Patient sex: F
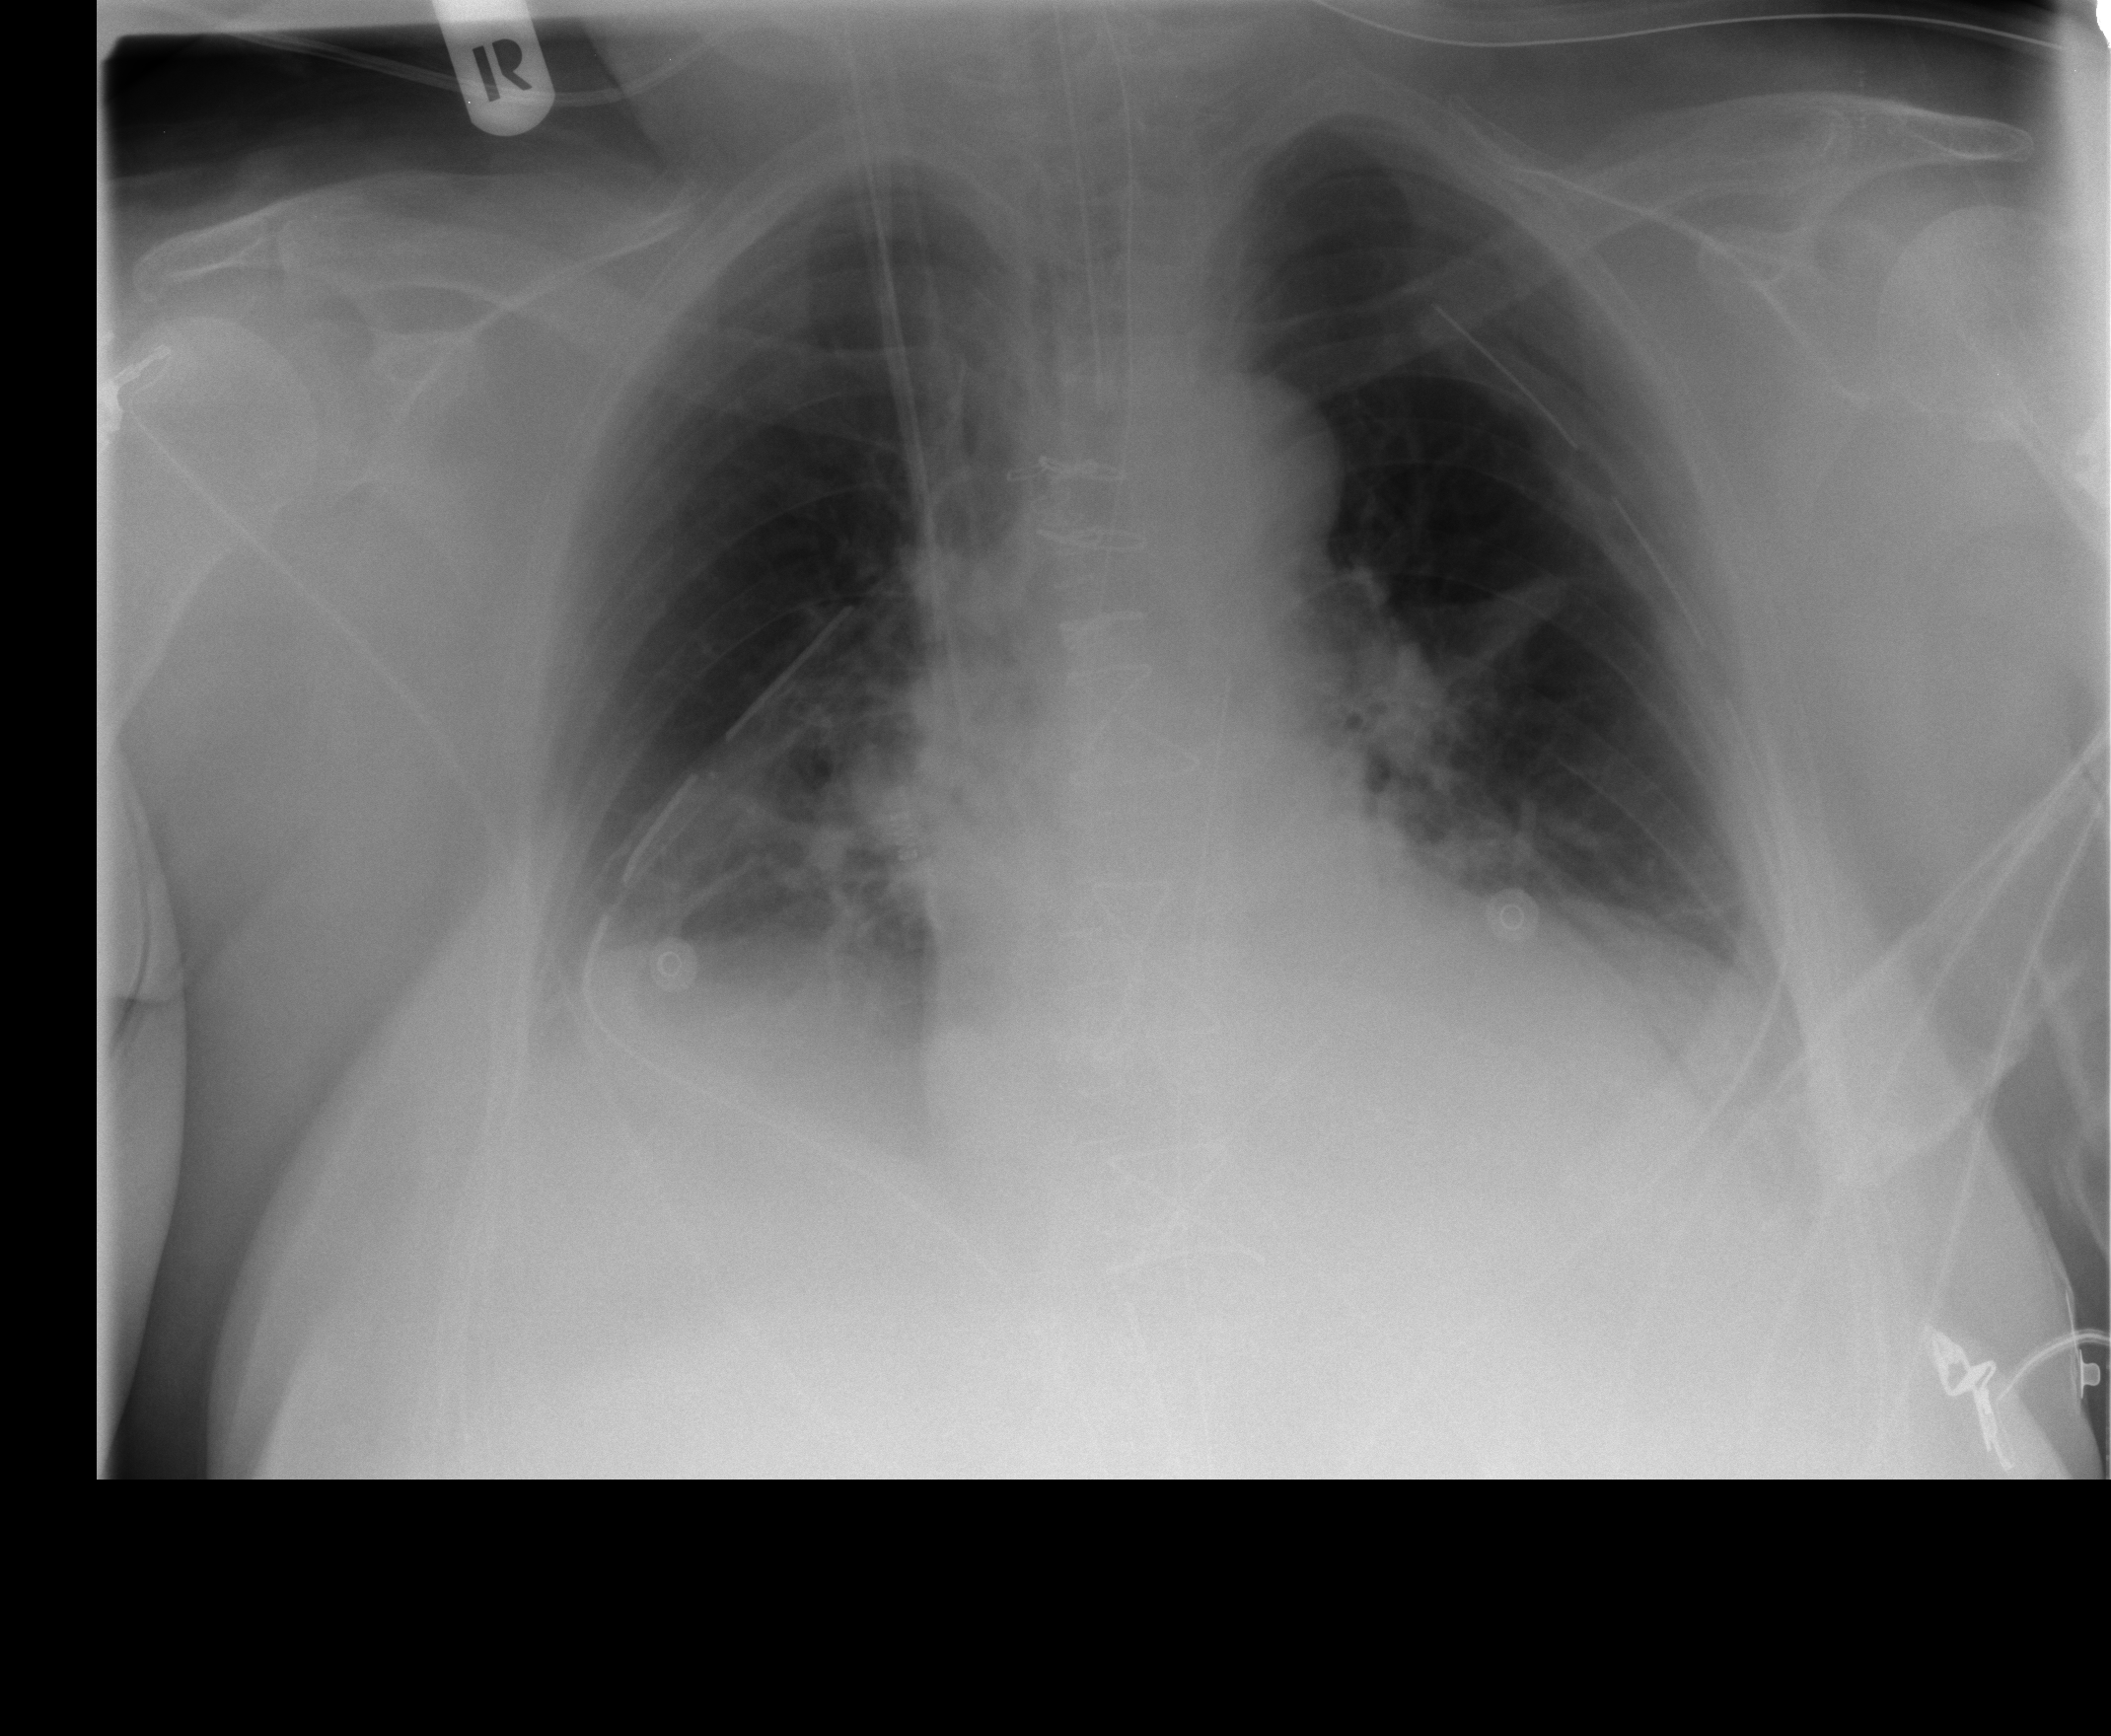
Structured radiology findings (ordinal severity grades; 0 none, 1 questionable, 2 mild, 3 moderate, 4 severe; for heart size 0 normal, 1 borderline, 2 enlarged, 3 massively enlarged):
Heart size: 0
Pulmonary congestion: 2
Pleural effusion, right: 2
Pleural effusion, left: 1
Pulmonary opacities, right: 0
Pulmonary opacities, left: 0
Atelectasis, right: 2
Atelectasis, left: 2